Question: Hi im creating my first app with Xcode and I've imported loads of stuff into my project so I can have a tab navigation system and im getting the following errors:

error:
'''
Undefined symbols for architecture i386:
"_OBJC_CLASS_$_AltonTowersCode", referenced from:
objc-class-ref in AppDelegate.o
"_OBJC_CLASS_$_ChessingtonCode", referenced from:
objc-class-ref in AppDelegate.o
"_OBJC_CLASS_$_LegolandCode", referenced from:
objc-class-ref in AppDelegate.o
"_OBJC_CLASS_$_ThorpeParkCode", referenced from:
objc-class-ref in AppDelegate.o
ld: symbol(s) not found for architecture i386
clang: error: linker command failed with exit code 1 (use -v to see invocation)
'''
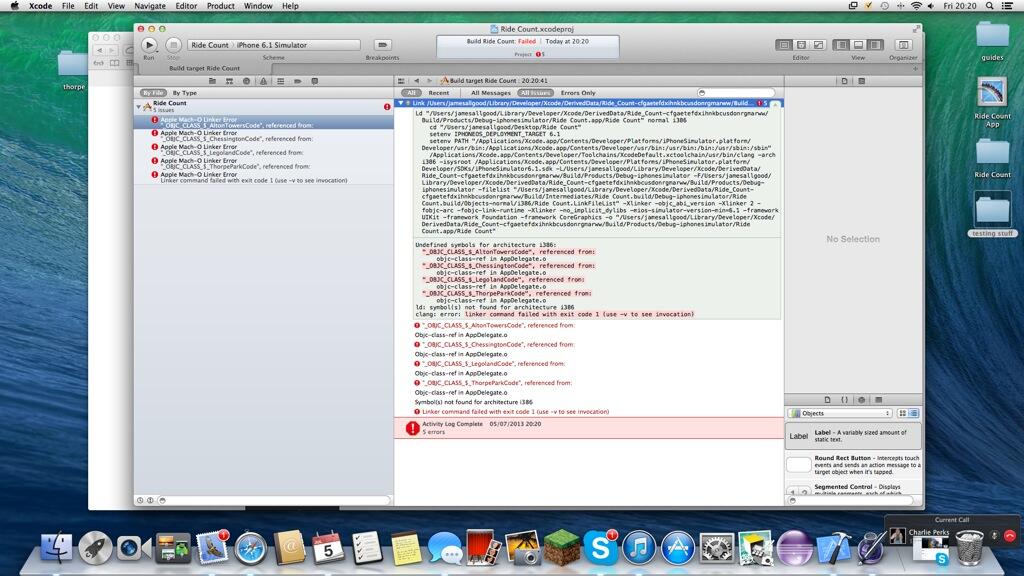
Answer: You are referencing classes in your AppDelegate that you haven't added to your target.
For each of the files mentioned in the errors, do this:
Open the file and show the right pane. In one of the tabs (The Document inspector. Not the help one), there is a section called 'Target Membership' Make sure that the target that the build is failing for is checked there.
After you do those steps, a clean () wouldn't hurt.